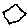
Label: hexagon